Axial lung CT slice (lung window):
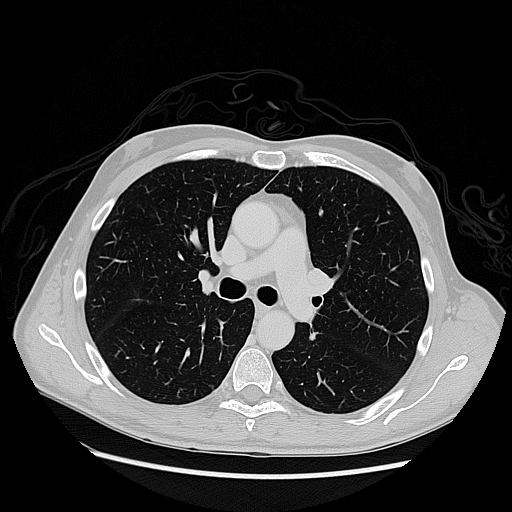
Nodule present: yes
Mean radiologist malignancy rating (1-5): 2.667